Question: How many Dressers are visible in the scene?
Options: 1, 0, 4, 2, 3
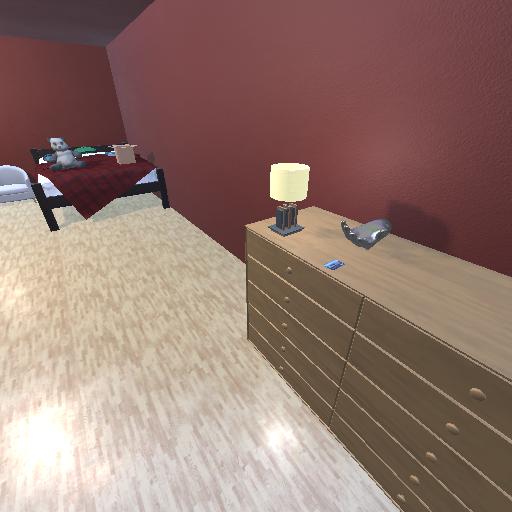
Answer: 1